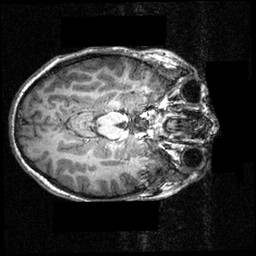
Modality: T1w
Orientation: axial
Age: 12
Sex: female
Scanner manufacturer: siemens
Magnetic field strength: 3.951 T
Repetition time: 1.5 s
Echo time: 0.00335 s